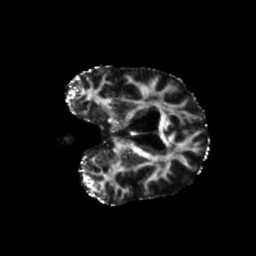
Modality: FA
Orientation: coronal
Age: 43
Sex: male
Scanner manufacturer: siemens
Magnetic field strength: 3 T
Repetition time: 5.25 s
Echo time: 0.08 s